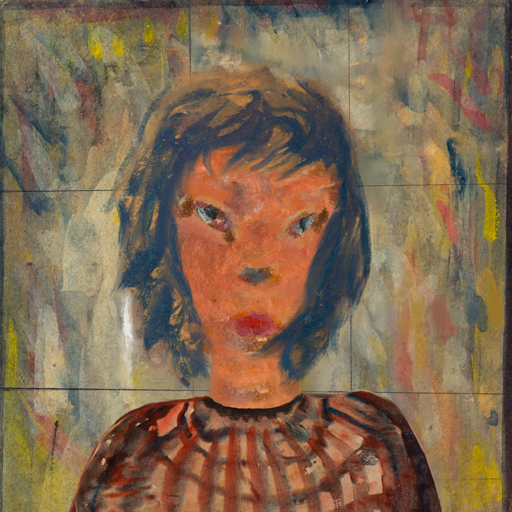
Background: GypsyMother, Head And Neck Front: Boggyland, Face Front: Boggyland, Bust: Orphan, Hair Front: InTheSun, Head Accessory: Blank, Second Necklace: Blank, Necklace: Blank, Baby: Blank